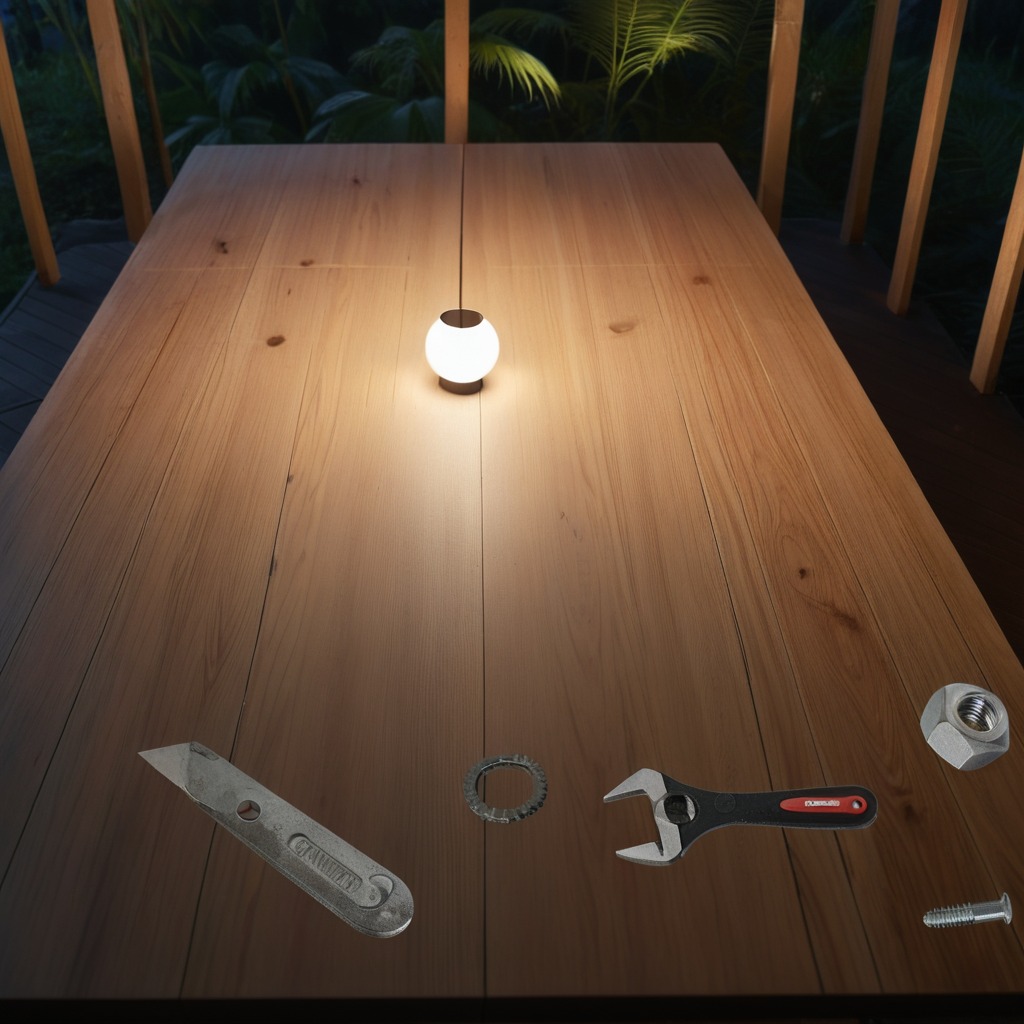
A utility knife, a flat metal washer, a metal machine screw, a metal nut, and a wrench are lying on the wooden table.